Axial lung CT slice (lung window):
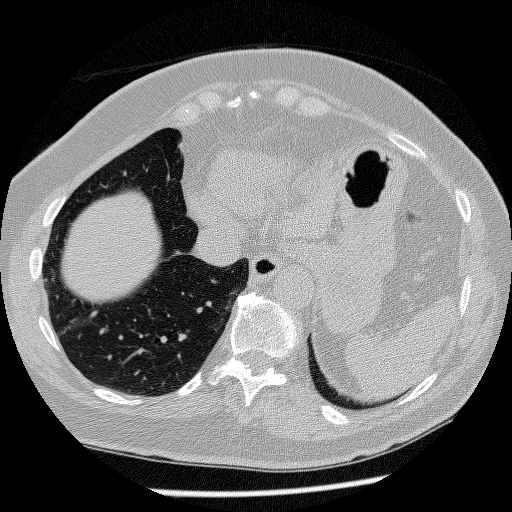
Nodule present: no